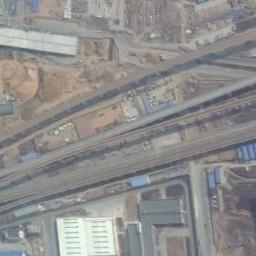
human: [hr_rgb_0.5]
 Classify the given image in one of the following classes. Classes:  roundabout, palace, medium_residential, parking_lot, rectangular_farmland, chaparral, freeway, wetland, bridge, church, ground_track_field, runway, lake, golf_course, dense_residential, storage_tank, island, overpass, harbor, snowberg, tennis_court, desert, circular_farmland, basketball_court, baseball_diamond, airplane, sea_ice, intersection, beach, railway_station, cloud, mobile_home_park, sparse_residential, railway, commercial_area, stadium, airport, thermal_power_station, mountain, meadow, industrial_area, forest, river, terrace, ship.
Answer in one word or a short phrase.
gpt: railway